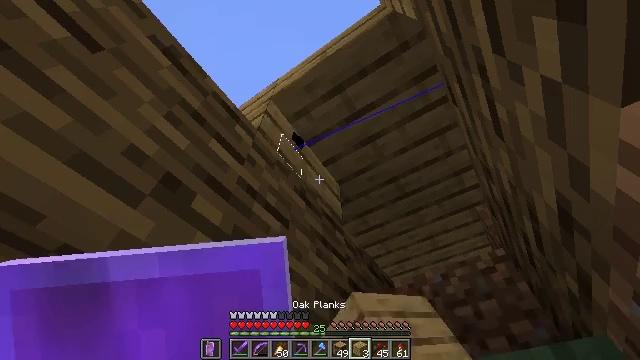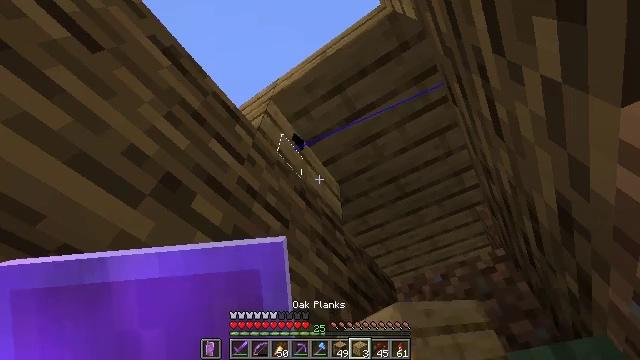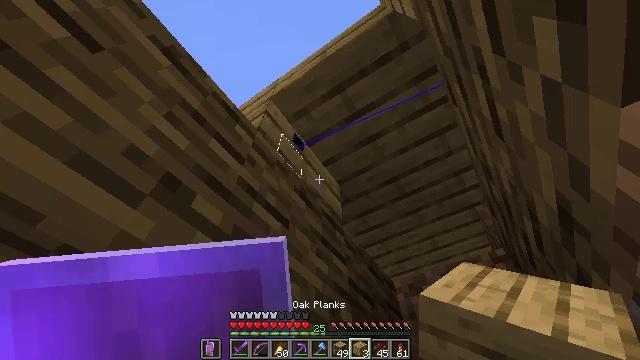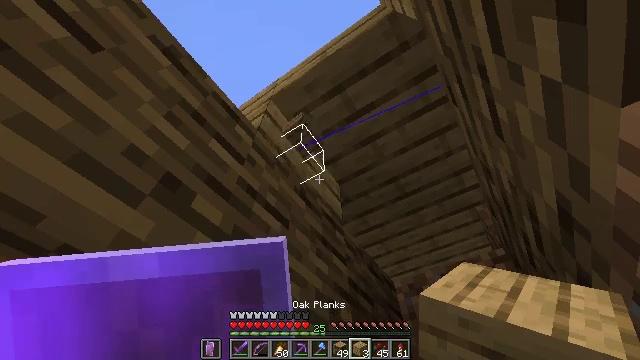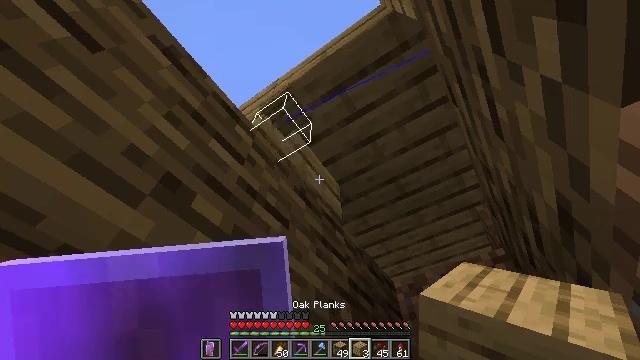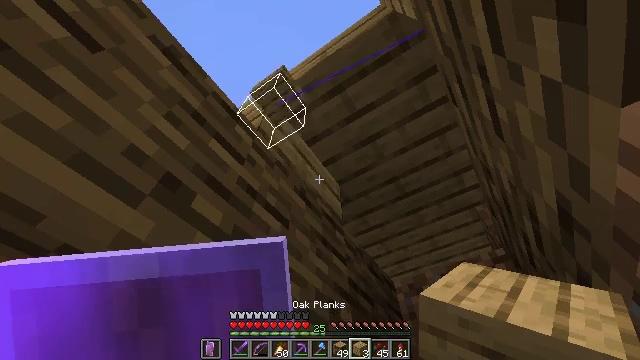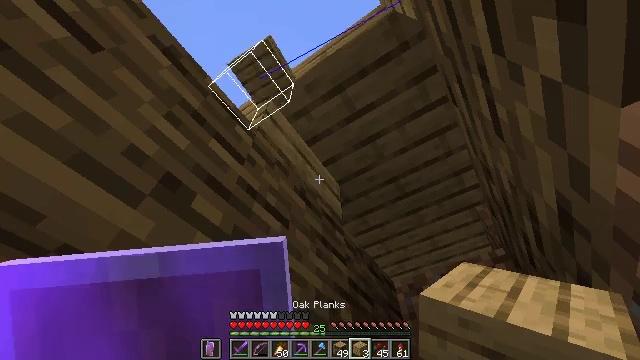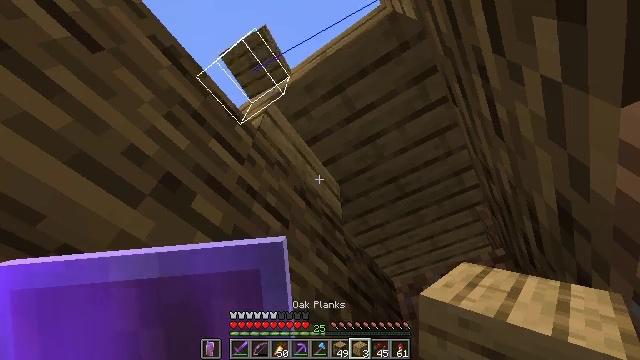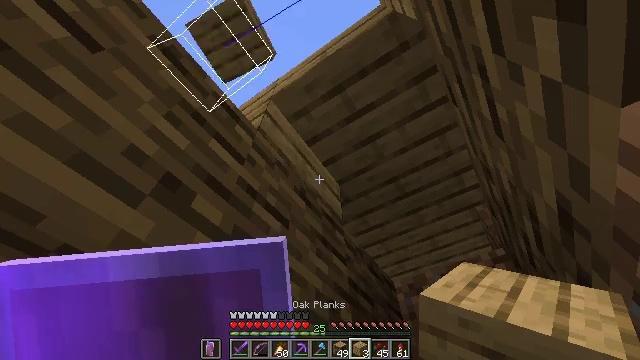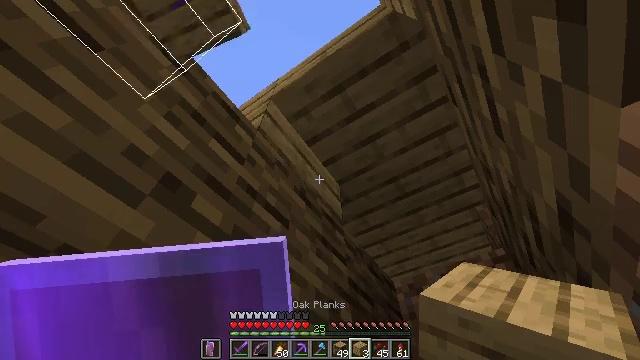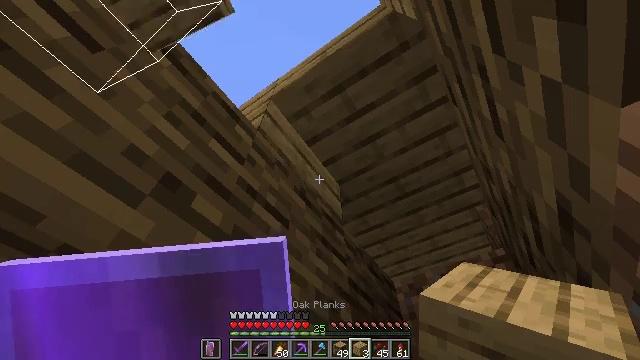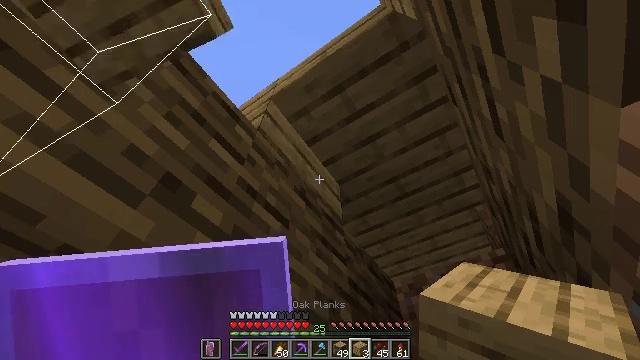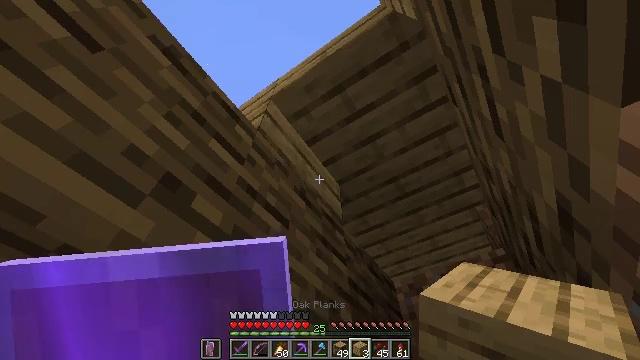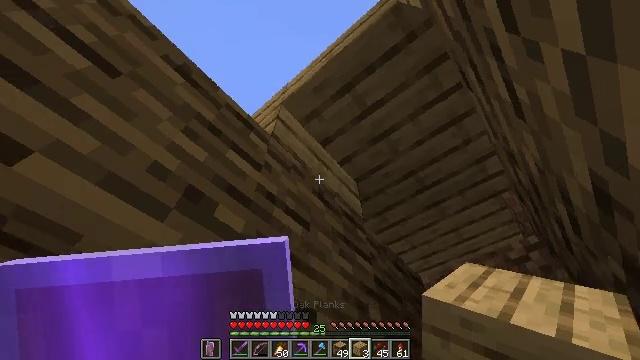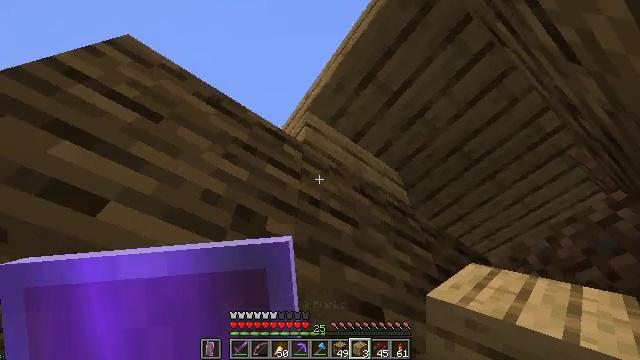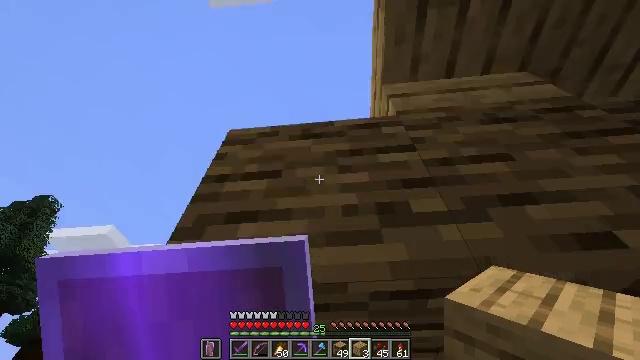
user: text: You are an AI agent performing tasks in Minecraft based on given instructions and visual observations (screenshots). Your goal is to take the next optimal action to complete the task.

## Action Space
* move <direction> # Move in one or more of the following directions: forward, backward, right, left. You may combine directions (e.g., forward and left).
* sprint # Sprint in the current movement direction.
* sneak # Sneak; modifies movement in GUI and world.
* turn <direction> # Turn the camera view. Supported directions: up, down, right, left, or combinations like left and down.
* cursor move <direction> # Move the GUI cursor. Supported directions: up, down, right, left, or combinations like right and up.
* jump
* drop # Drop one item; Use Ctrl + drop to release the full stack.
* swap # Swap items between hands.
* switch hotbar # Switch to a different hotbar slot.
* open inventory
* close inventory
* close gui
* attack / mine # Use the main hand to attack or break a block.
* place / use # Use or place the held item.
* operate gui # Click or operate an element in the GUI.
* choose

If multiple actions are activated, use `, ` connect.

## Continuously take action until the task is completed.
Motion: motion action
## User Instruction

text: Break the oak slab to get it back.
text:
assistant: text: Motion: no_op
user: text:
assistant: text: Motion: no_op
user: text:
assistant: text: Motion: no_op
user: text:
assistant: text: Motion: no_op
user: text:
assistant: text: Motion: no_op
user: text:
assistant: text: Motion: no_op
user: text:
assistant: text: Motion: no_op
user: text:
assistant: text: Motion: no_op
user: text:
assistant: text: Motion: no_op
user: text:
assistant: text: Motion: no_op
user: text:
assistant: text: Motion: no_op
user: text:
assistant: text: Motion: no_op
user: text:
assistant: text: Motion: turn left
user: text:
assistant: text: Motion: turn left
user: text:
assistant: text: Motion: turn left and down
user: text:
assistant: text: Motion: turn left and down
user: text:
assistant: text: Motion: turn left and down
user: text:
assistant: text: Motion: turn left and down
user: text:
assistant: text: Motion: turn left and down
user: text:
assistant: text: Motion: turn left and down
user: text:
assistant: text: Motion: turn left and down
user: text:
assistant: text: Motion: turn left and down
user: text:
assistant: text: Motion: no_op
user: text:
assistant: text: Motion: no_op
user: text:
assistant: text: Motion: no_op
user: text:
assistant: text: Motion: no_op
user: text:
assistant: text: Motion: no_op
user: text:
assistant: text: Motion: move forward
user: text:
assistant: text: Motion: move forward, turn right and up
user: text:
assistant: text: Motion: move forward, turn up